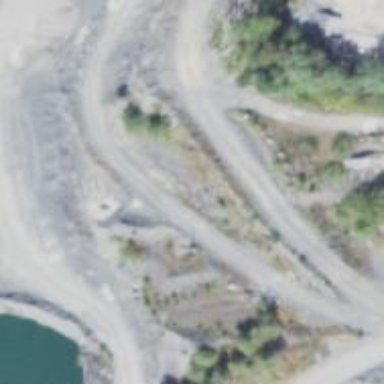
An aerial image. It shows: Quarry area.